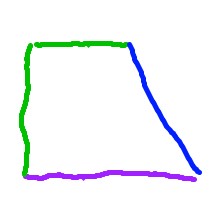
Shape: trapezoid